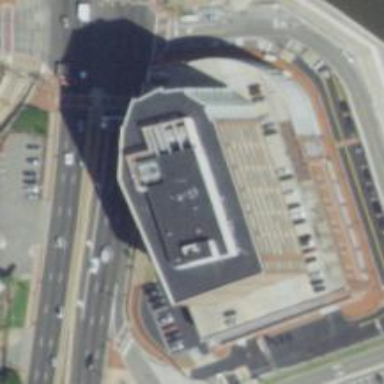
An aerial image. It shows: Government office.